Aerial crown-view tile of a tropical tree (Barro Colorado Island, Panama), acquired 20241014:
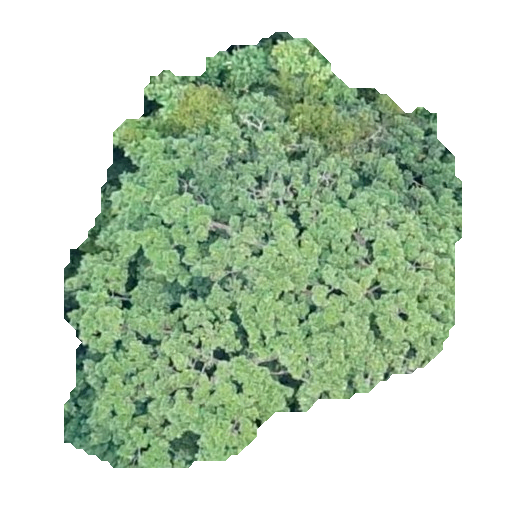
Species: Simarouba amara
GBIF accepted scientific name: Simarouba amara
Crown area: 194.574 m²